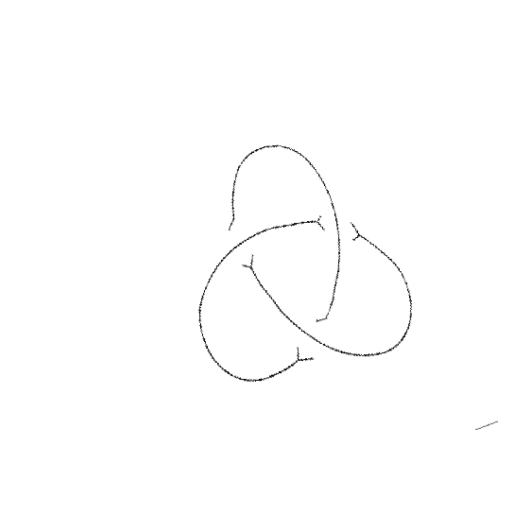
Crossing number: 3